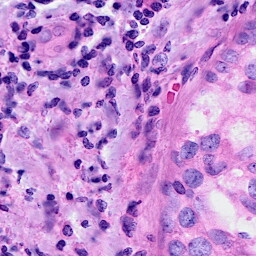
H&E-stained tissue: Breast